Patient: sex M, age 61
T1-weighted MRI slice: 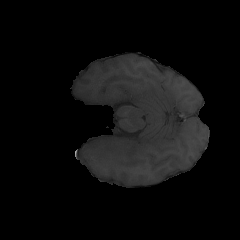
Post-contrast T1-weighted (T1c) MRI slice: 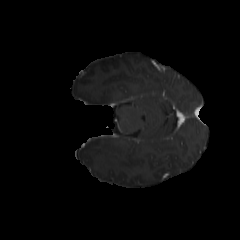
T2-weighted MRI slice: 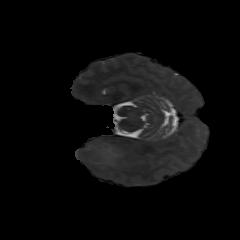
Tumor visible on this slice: yes
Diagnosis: Glioblastoma, IDH-wildtype
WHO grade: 4